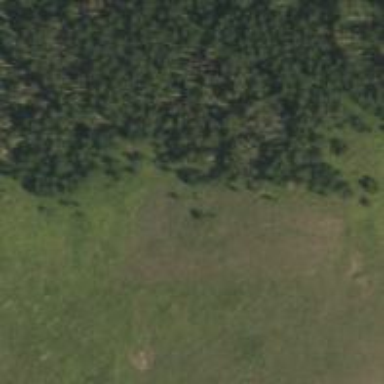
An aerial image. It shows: Dense woodland with mixed trees.